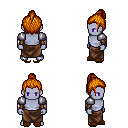
a pixel art fantasy rpg character, male body template, dark elf, purple skin, steel arm armor, robe skirt, dark blonde short topknot hairstyle, cloth bracers, brown slippers, four views (front, back, left, right), 2x2 character sprite sheet, small pixel art, hard edges, no anti-aliasing